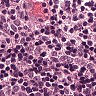
Metastatic tissue present: no